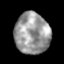
Tissue: prostate
Cell type: T cells
Senescence score: 0.3382
Nuclear area (px): 1415
Mean DAPI intensity: 153.433